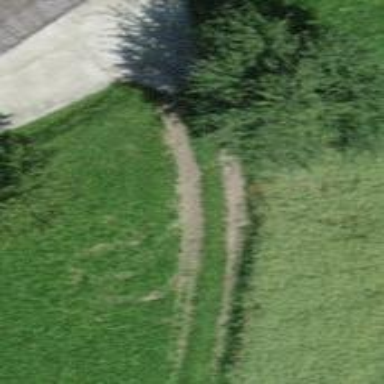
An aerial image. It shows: Track with grade 5 surface and embankment.